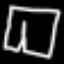
Label: pants